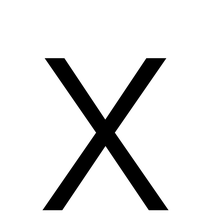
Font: Roboto_Light